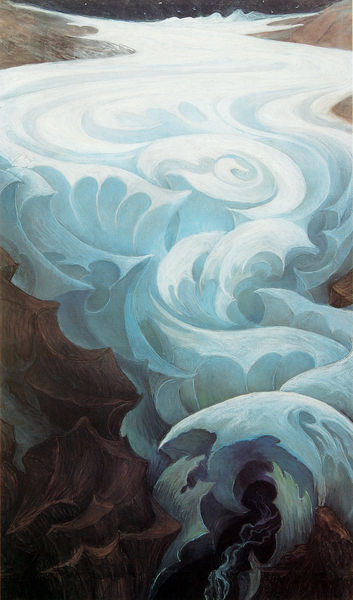
Titel: Komposition in Blau
Künstler: Hans Schmithals
Standort: München
Institution: Bayerische Staatsgemäldesammlungen
Schlagwörter: berg, blau, felsen, himmel, meer, wasser, weiß, fluss, see, braun, licht, nacht, schwarz, eis, schnee, horizont, tal, welle, wellen, abstrakt, berge, fels, gebirge, gletscher, lawine, strom, naturgewalt, sturm, spitz, stern, kälte, sterne, kunst, fjord, schmelzen, gletsche', glätscher